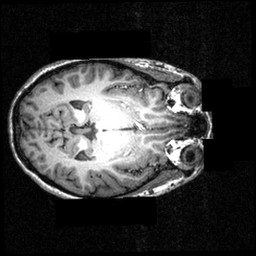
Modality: T1w
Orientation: axial
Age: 24
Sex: female
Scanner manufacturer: siemens
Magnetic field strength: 3.951 T
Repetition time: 1.5 s
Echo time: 0.00335 s